The image is an STFT spectrogram (time versus frequency) of a rolling-element bearing's vibration signal. Diagnose the bearing from this image, choosing from: normal, inner_race, outer_race, ball.
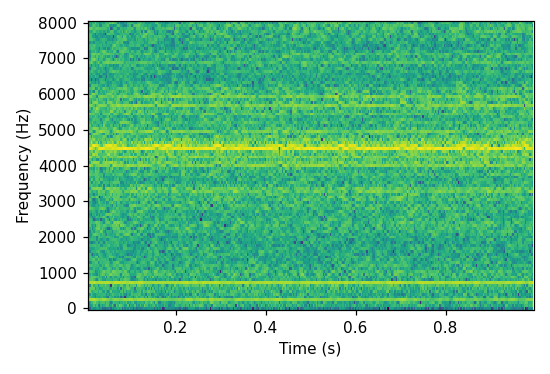
Answer: outer_race